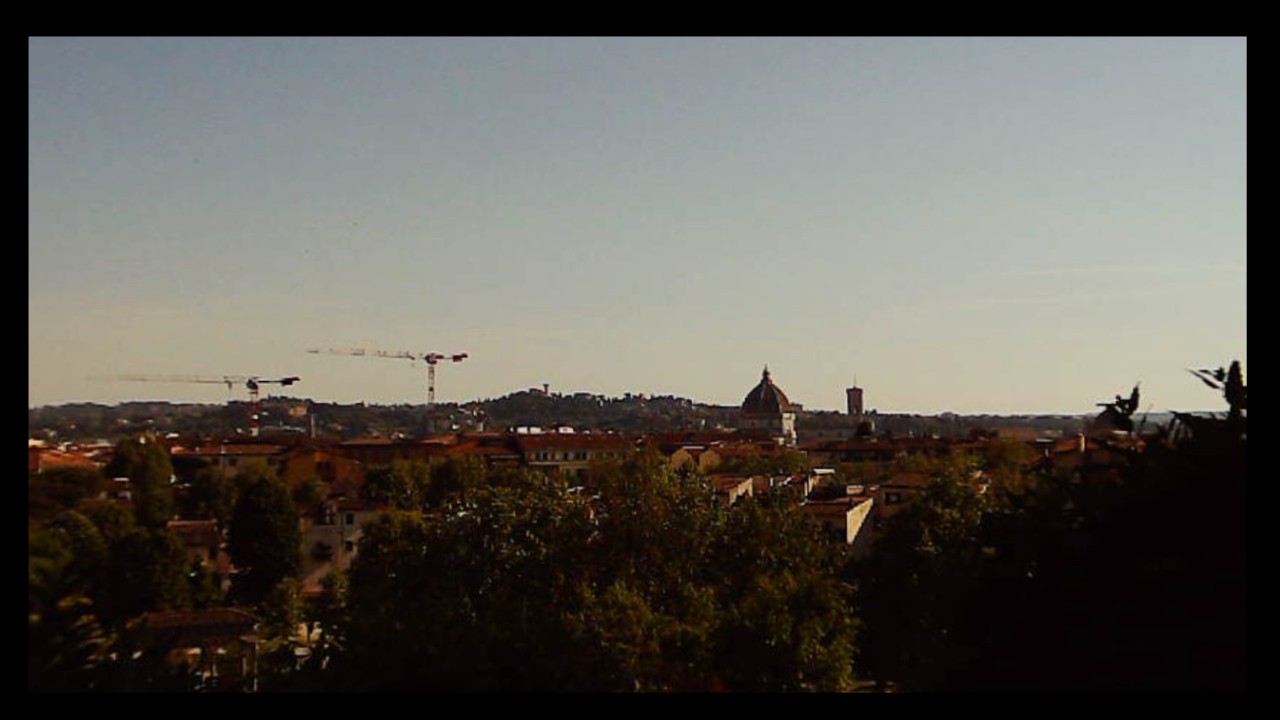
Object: Betafpv air75